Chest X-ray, PA view. Patient: 59 years old, sex F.
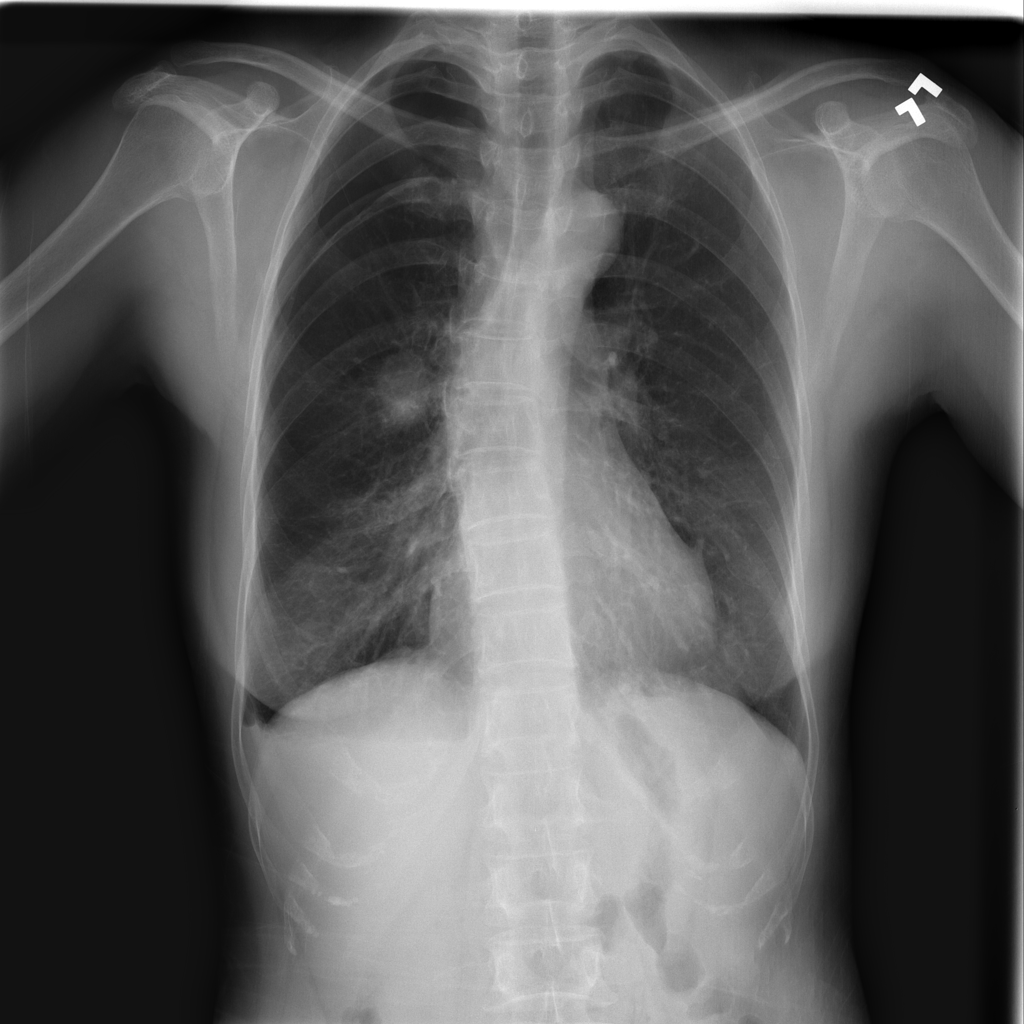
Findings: Pneumothorax